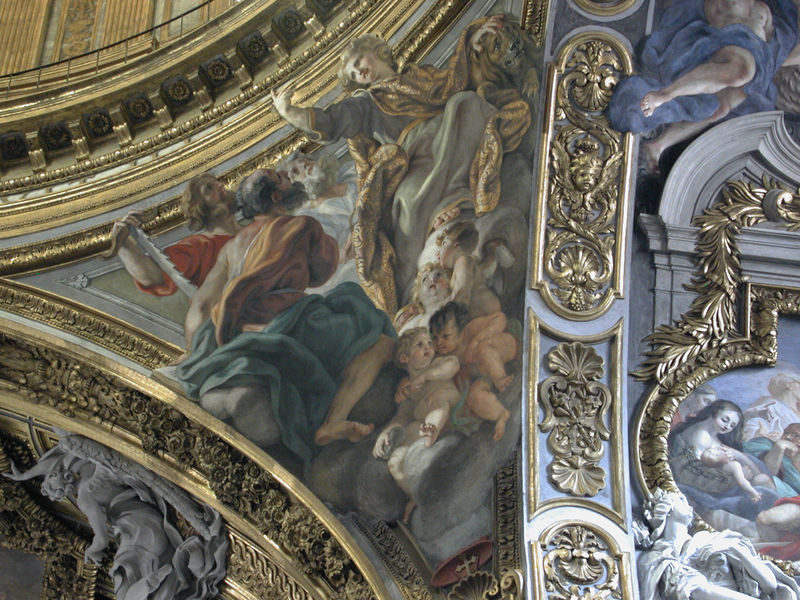
Titel: Vierungskuppel von Il Gesù in Rom
Künstler: Giovanni Battista Gaulli
Standort: Rom, Il Gesù (EU - I - Latium)
Schlagwörter: blau, flügel, himmel, mann, umhang, weiß, frau, wolke, kirche, gold, mantel, decke, schön, kinder, engel, relief, bogen, figuren, detail, dom, babys, angel, handwerker, säge, statuen, jesus, löwe, heilige, fresko, innenaufnahme, chrsiten